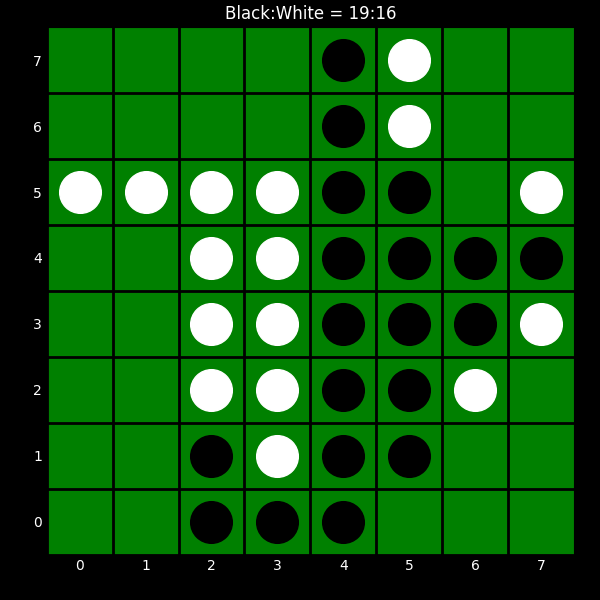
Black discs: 19
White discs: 16